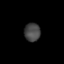
Tissue: prostate
Cell type: Fibroblasts
Senescence score: 0.8047
Nuclear area (px): 289
Mean DAPI intensity: 69.471